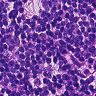
Metastatic tissue present: yes